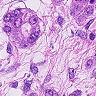
Metastatic tissue present: yes